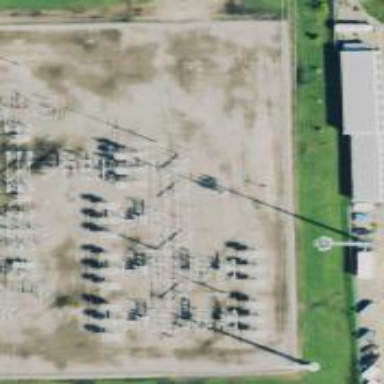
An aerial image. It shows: Switch for power supply.